Question: How to use Facebook , when I connect to the API a blurry design list pops up and slowly pops up and out.
[check the attached image]
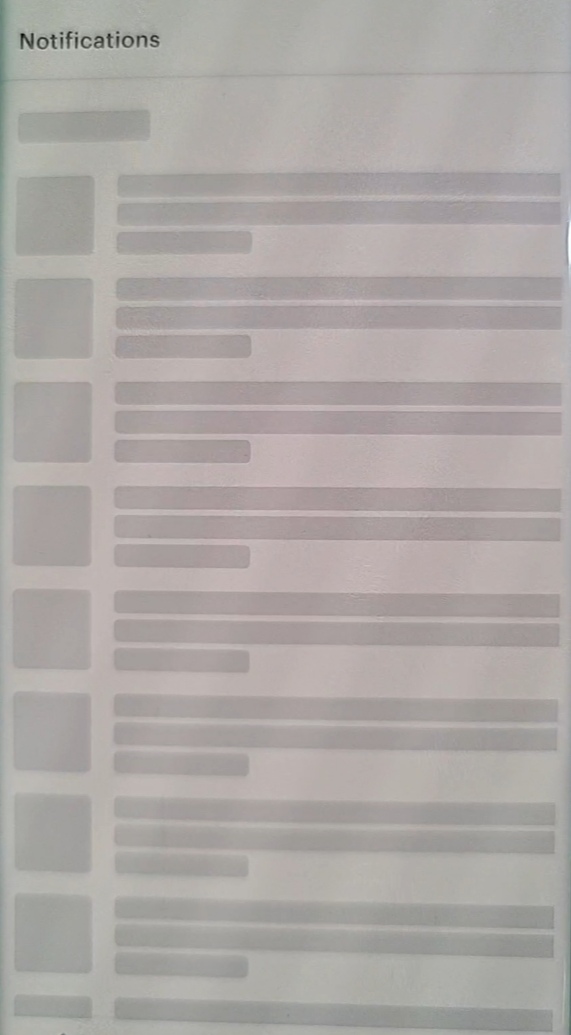
Answer: You should use shimmer package in flutter
<URL>